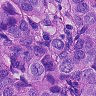
Metastatic tissue present: yes